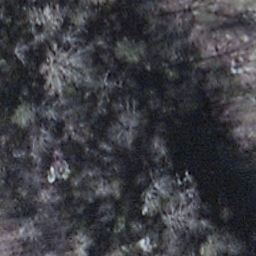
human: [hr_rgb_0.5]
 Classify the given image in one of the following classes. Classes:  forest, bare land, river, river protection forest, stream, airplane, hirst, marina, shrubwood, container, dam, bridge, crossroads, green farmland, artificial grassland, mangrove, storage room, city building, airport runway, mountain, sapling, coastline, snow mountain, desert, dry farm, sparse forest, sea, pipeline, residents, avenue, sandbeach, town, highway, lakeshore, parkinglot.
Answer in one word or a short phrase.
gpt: shrubwood